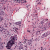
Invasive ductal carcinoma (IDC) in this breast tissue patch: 1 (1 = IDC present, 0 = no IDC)